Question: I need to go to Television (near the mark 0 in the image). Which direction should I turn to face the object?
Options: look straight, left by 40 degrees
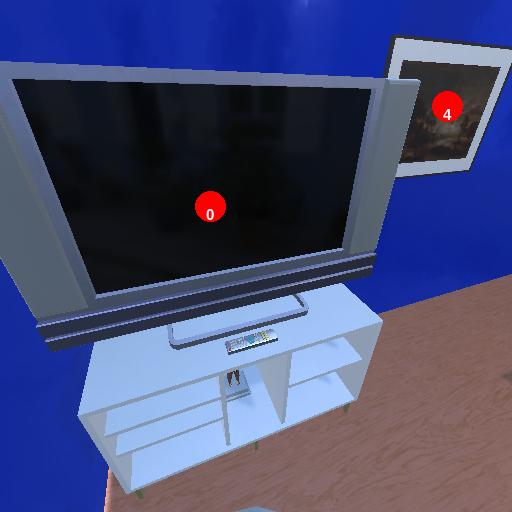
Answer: look straight